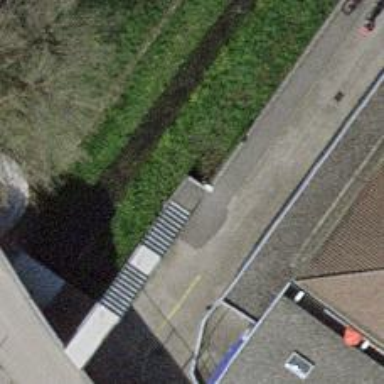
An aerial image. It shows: Concrete steps.